Question: By clusters, I mean groups of linked overlapping circles. This image probably gives a better idea of what I'm trying to find:

In my data, circles are represented by their centerpoint coordinates. I have already done collision detection to produce a list of paired centered points representing the overlaps:
'''
pts = [(-2,2), (-2,2), (0,0), (2,1), (6,2), (7,1)]
overlaps = [
(pts[0], pts[1]),
(pts[0], pts[2]),
(pts[1], pts[2]),
(pts[2], pts[3]),
(pts[4], pts[5]),
]
'''
This is the expected result:
'''
expected_clusters = [
((-2,2), (-2,2), (0,0), (2,1)),
((6,2), (7,1))
]
'''
In practice, the datasets I will be working with will be about this size so I'll probably never need to scale it up. But that's not to say I wouldn't favor a more optimal solution.
I've come up with my own naive solution, which I'll post as an answer. But I'd be interested in seeing other solutions.
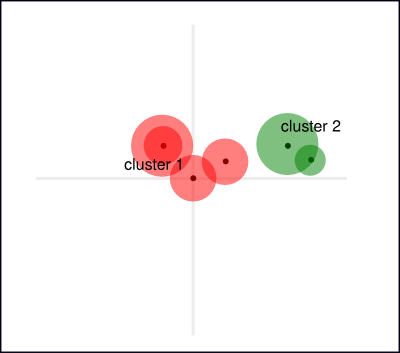
Answer: What you're doing isn't really cluster analysis, it's <URL> variants.
In any case, since you're starting with the circles, once you've done the collision detection, what you're calling your overlaps list is the adjacency list, and what you're calling the clusters are the connected components. The algorithm is fairly straightforward:
1. Create a list L of all nodes.
2. Create an empty list of connected components Cs
3. While L is not empty: Pick an arbitrary node N Create a connected component list C, initialized with N Do a breadth-first or depth-first traversal using your adjacency list adding each node you encounter to C Append C to Cs Remove all nodes in C from L